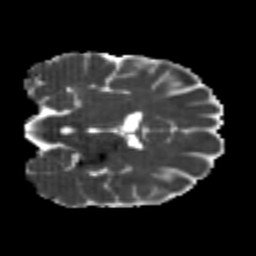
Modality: MD
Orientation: coronal
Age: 25
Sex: male
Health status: healthy
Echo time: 0.074 s